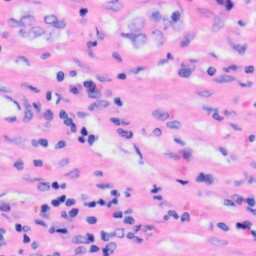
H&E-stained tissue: Liver